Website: macys
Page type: billing-address
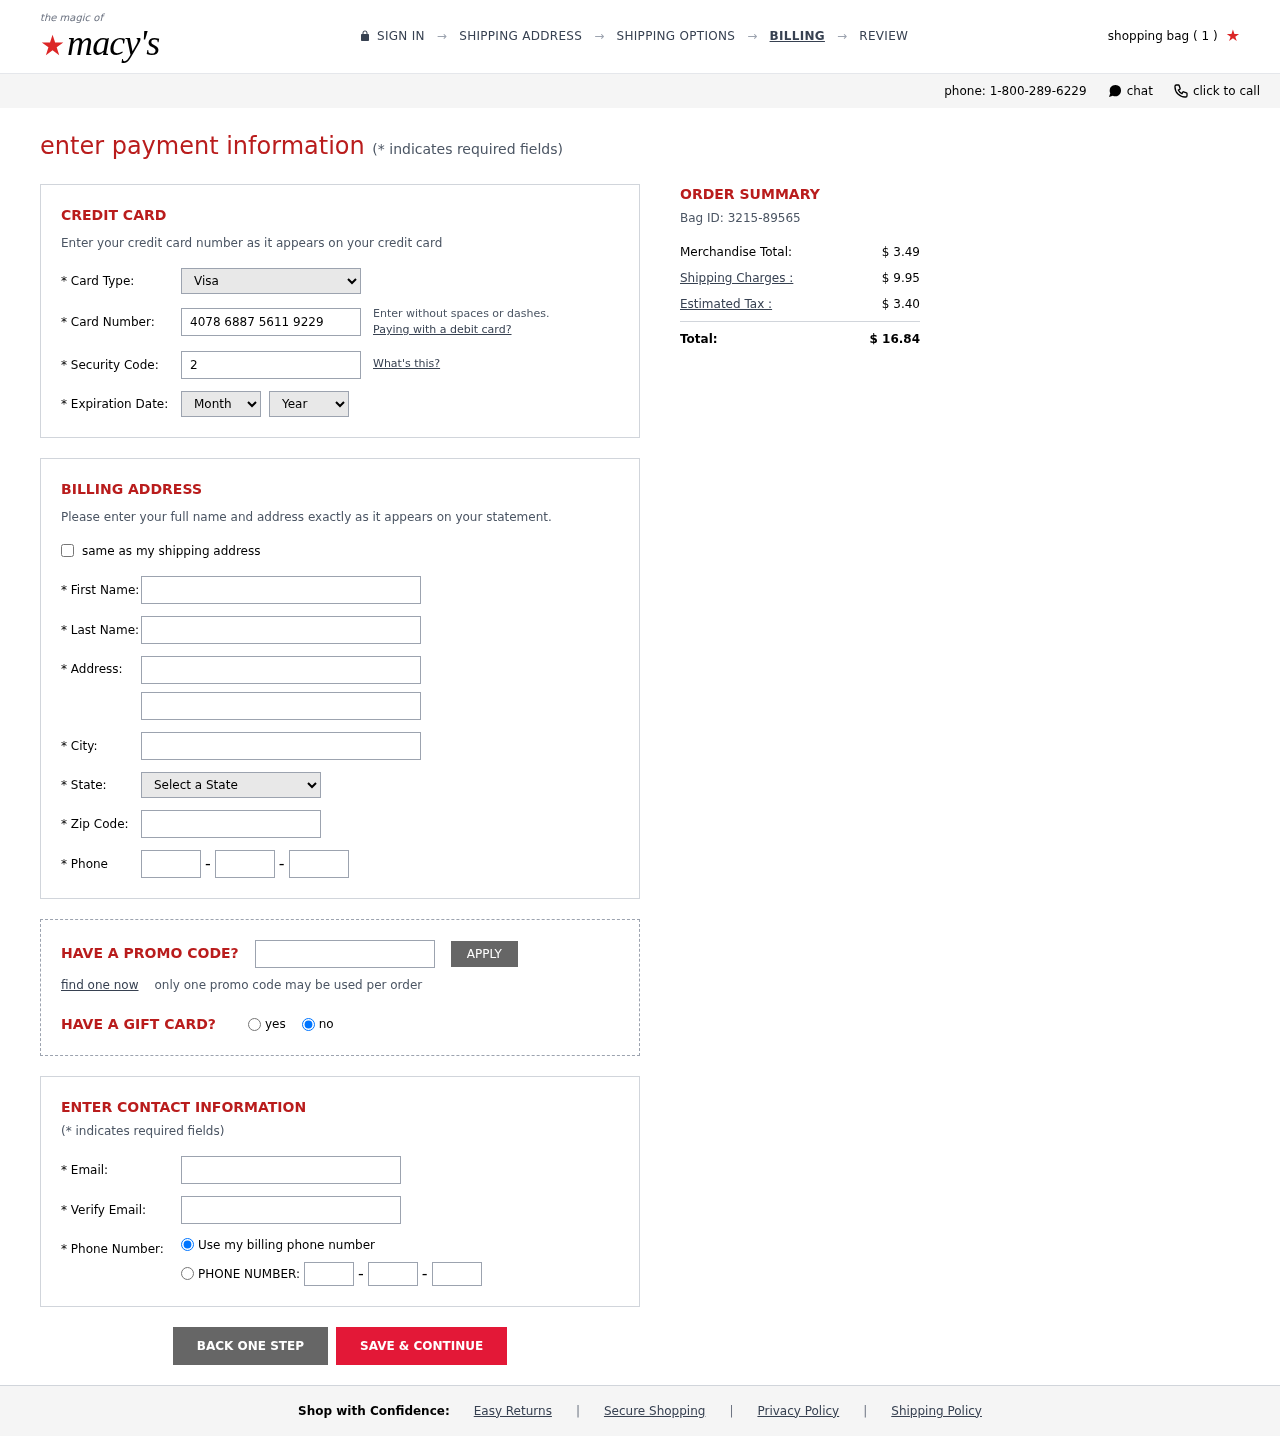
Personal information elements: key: PII_CARD_CVV
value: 219
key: PII_CARD_EXPIRY_MONTH
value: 02
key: PII_CARD_EXPIRY_YEAR
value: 29
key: PII_CARD_NUMBER
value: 4078 6887 5611 9229
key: PII_CARD_TYPE
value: Visa
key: PII_CITY
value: West Ninamouth
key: PII_EMAIL
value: jillhunt@gmail.com
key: PII_FIRSTNAME
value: Jill
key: PII_LASTNAME
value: Hunt
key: PII_PHONE_AREA
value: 628
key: PII_PHONE_PREFIX
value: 805
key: PII_PHONE_SUFFIX
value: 6929
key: PII_POSTCODE
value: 19467
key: PII_STATE_ABBR
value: HI
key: PII_STREET
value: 360 Kimberly Lane Suite 133
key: PII_STREET2
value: Apt. 725
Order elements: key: ORDER_NUM_ITEMS
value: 1
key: ORDER_ID
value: Bag ID: 3215-89565
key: ORDER_SUBTOTAL
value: $ 3.49
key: ORDER_SHIPPING_COST
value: $ 9.95
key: ORDER_TAX
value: $ 3.40
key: ORDER_TOTAL
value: $ 16.84